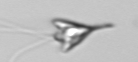
Label: Pyramimonas_longicauda